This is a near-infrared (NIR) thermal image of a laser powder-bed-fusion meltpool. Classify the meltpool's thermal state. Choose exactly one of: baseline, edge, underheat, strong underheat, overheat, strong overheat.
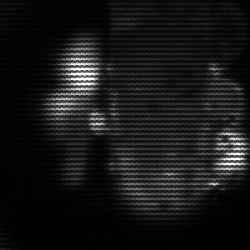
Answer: strong underheat